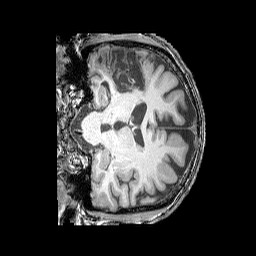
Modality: T1w
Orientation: coronal
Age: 56
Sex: male
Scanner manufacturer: siemens
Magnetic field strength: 3 T
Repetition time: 2.25 s
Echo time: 0.00411 s